Question: What is the maximum amount of money that can be robbed from the houses? The connected houses cannot be robbed at the same time.
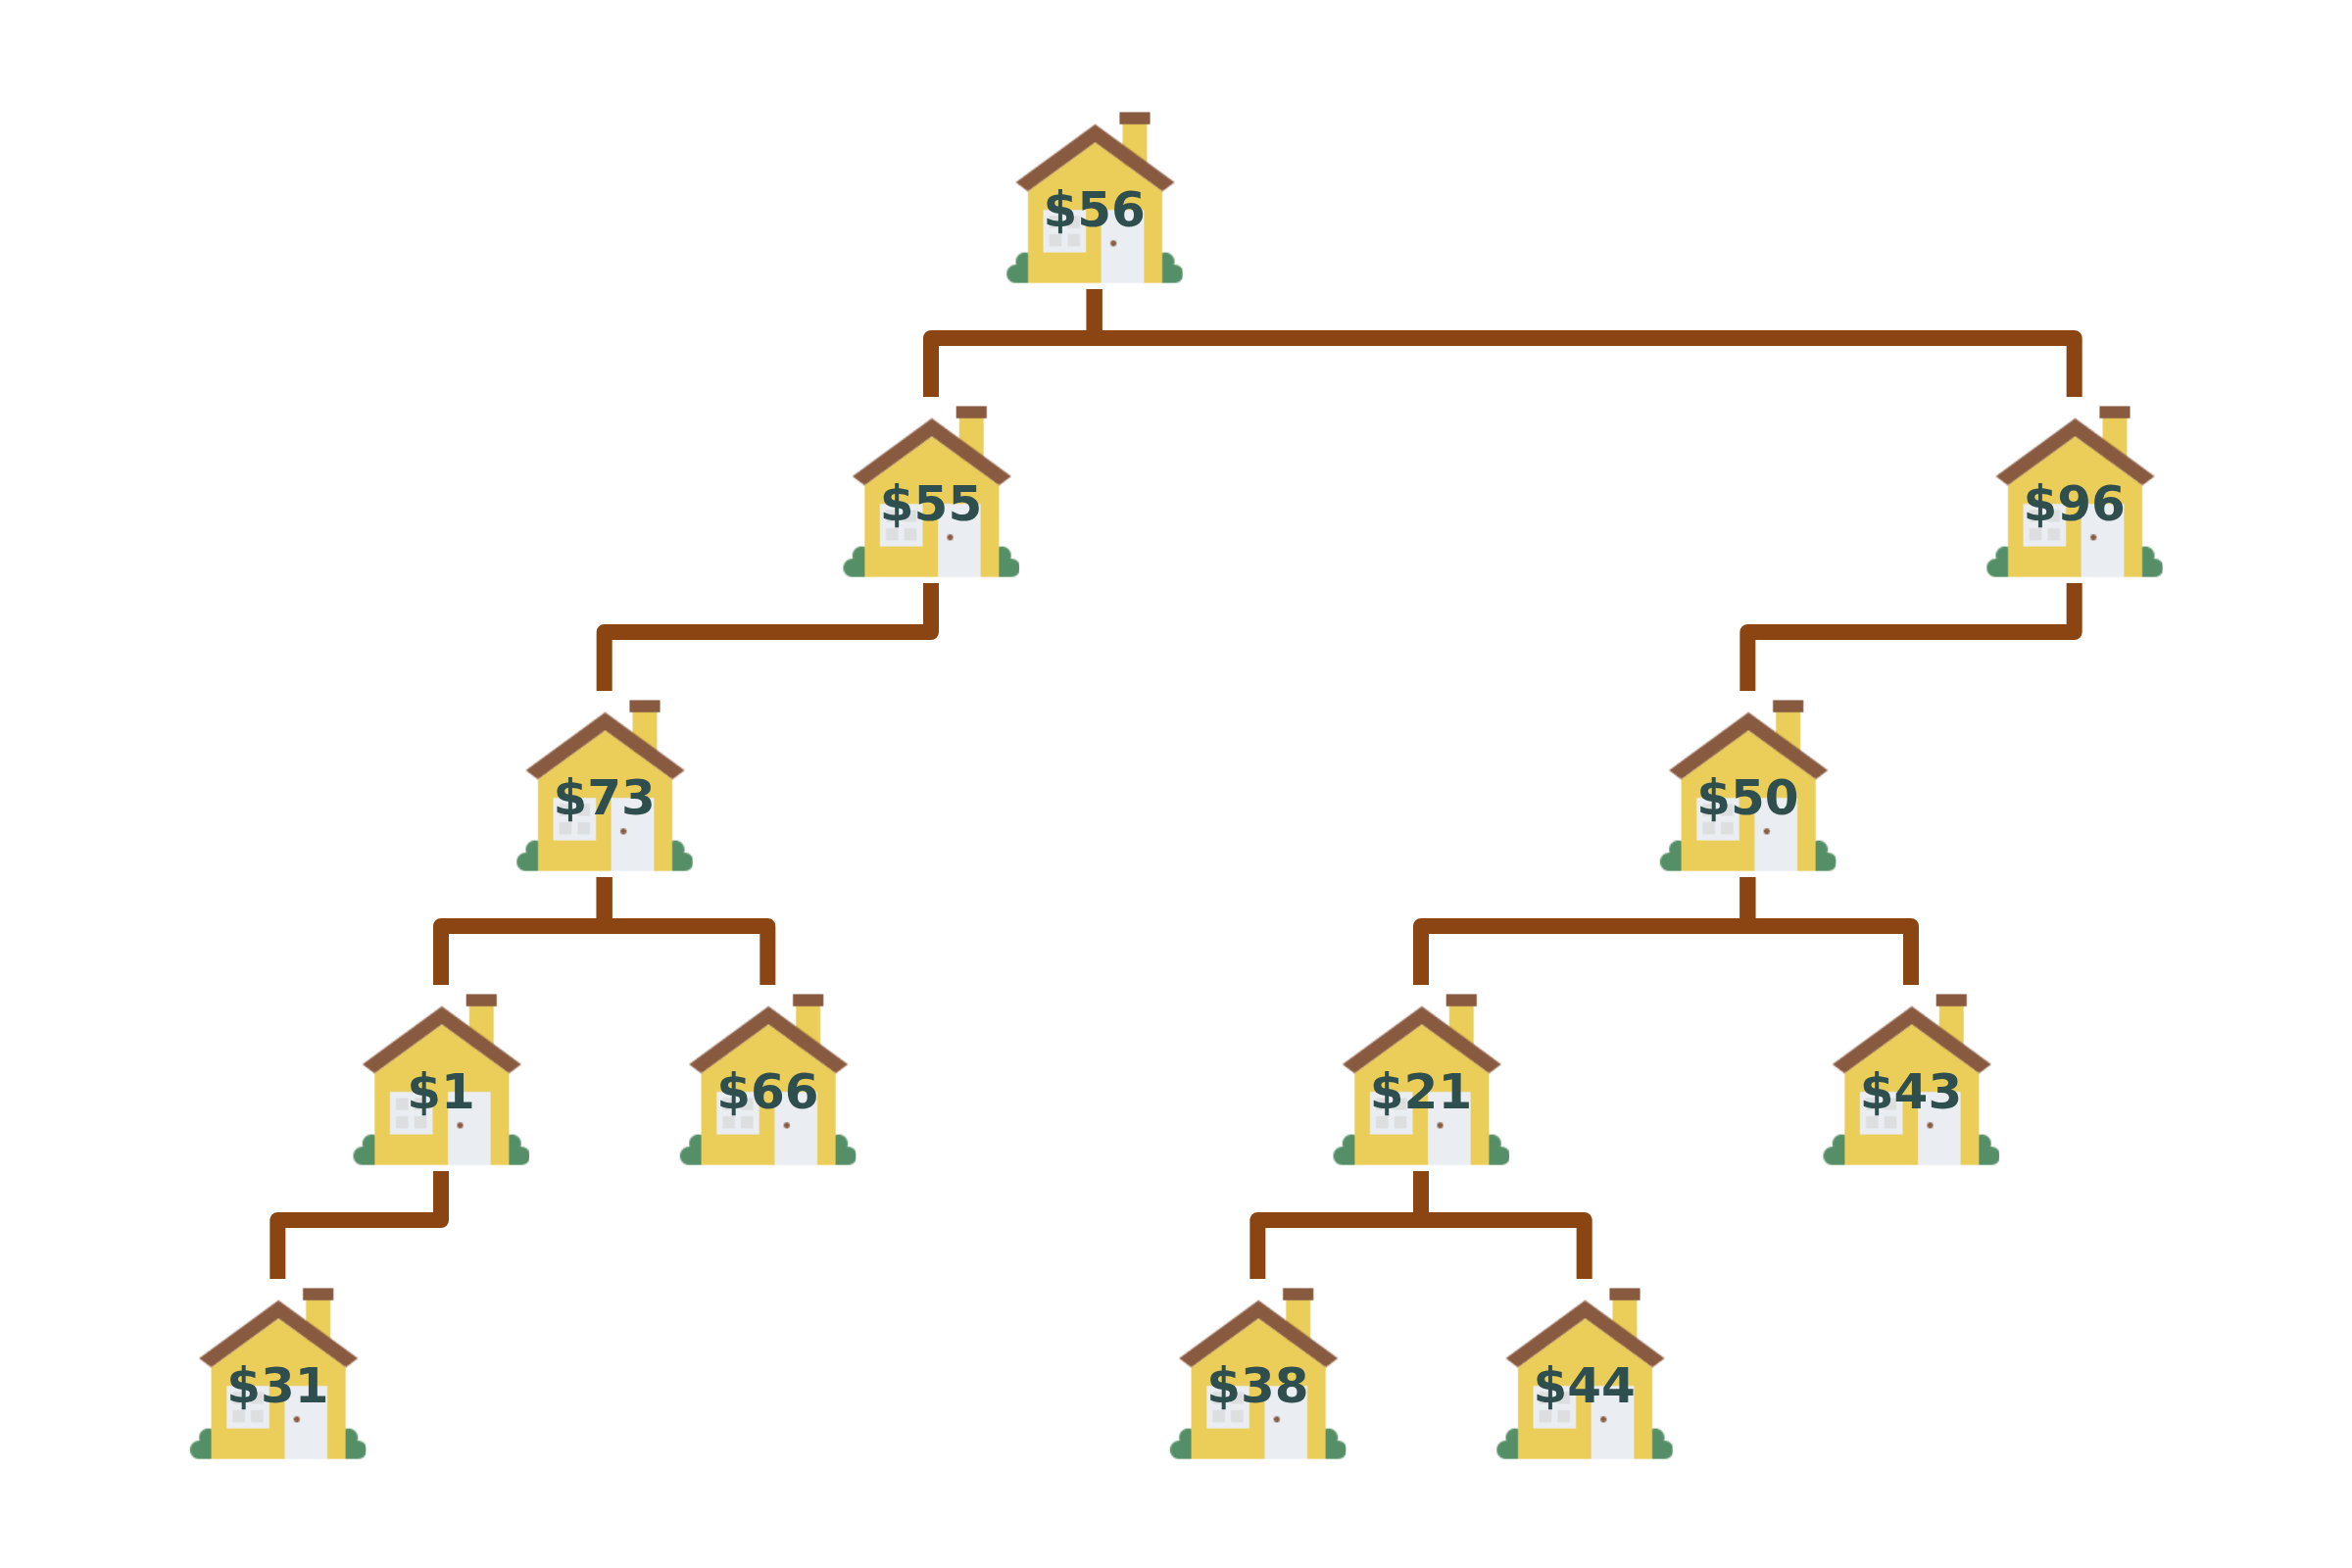
Answer: 373